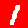
Digit: 1